Field crop: tomato
Growth stage: 1
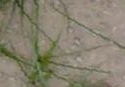
Species: cyperus